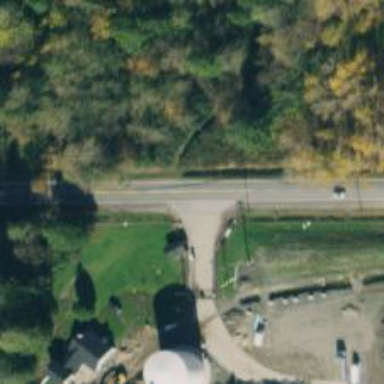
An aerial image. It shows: Secondary road with asphalt surface.